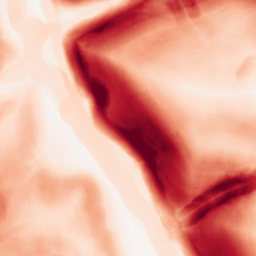
Category: morphological
Decomposition family: morphological_gradient
Decomposition parameters: size: 10
shape: disk
Upsampling method: quartic
Upsampling parameters: scale: 2
Upsampling scale: 2